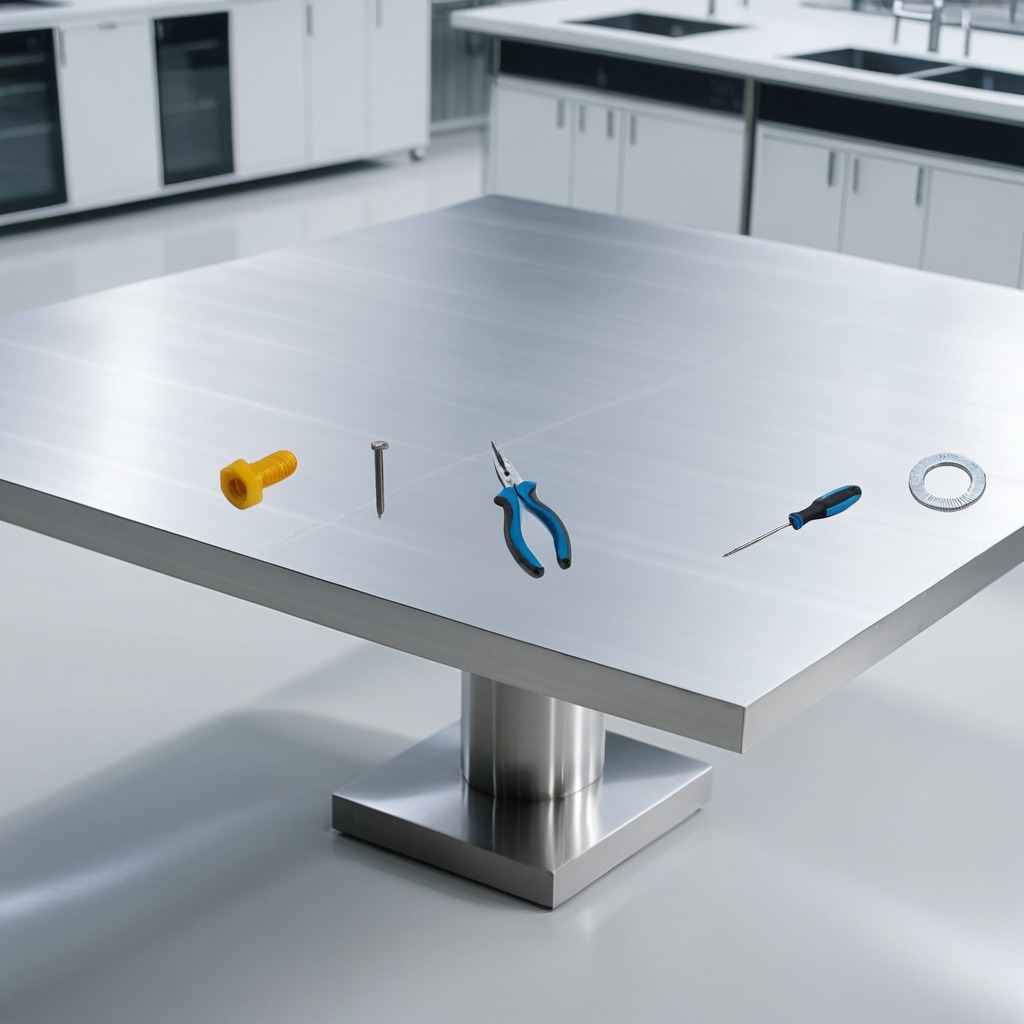
A flat metal washer, a metal machine screw, an iron nail, pliers, and a screwdriver are lying on a stainless steel table.